Interaction volume radius: 10 \u00c5
Interaction volume height: 15 \u00c5
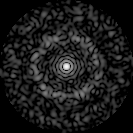
Disorder parameter: 0.8167